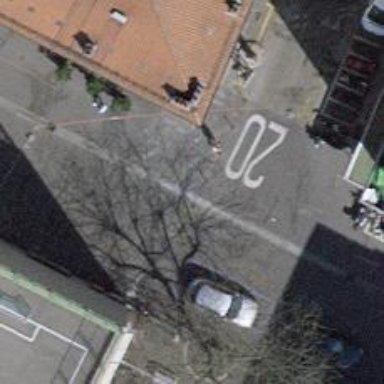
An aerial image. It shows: Bollard barrier.